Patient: sex F, age 51
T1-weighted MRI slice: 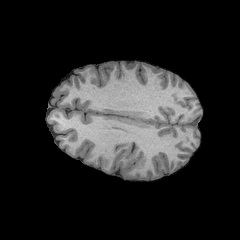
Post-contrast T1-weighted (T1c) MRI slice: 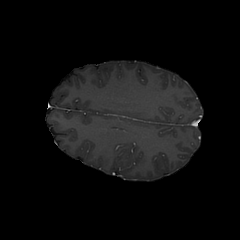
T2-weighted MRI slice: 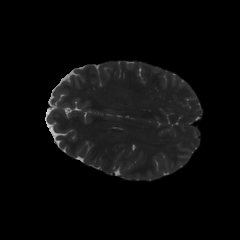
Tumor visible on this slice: no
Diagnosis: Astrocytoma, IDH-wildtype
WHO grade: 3